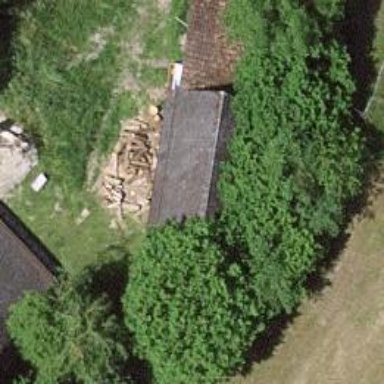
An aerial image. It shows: Barn.